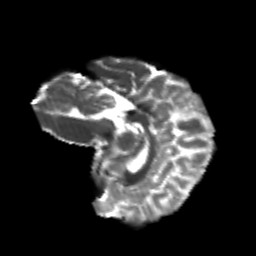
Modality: T2w
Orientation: sagittal
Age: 22
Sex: female
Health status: healthy
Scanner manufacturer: philips
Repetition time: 7.391 s
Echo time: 0.08599 s